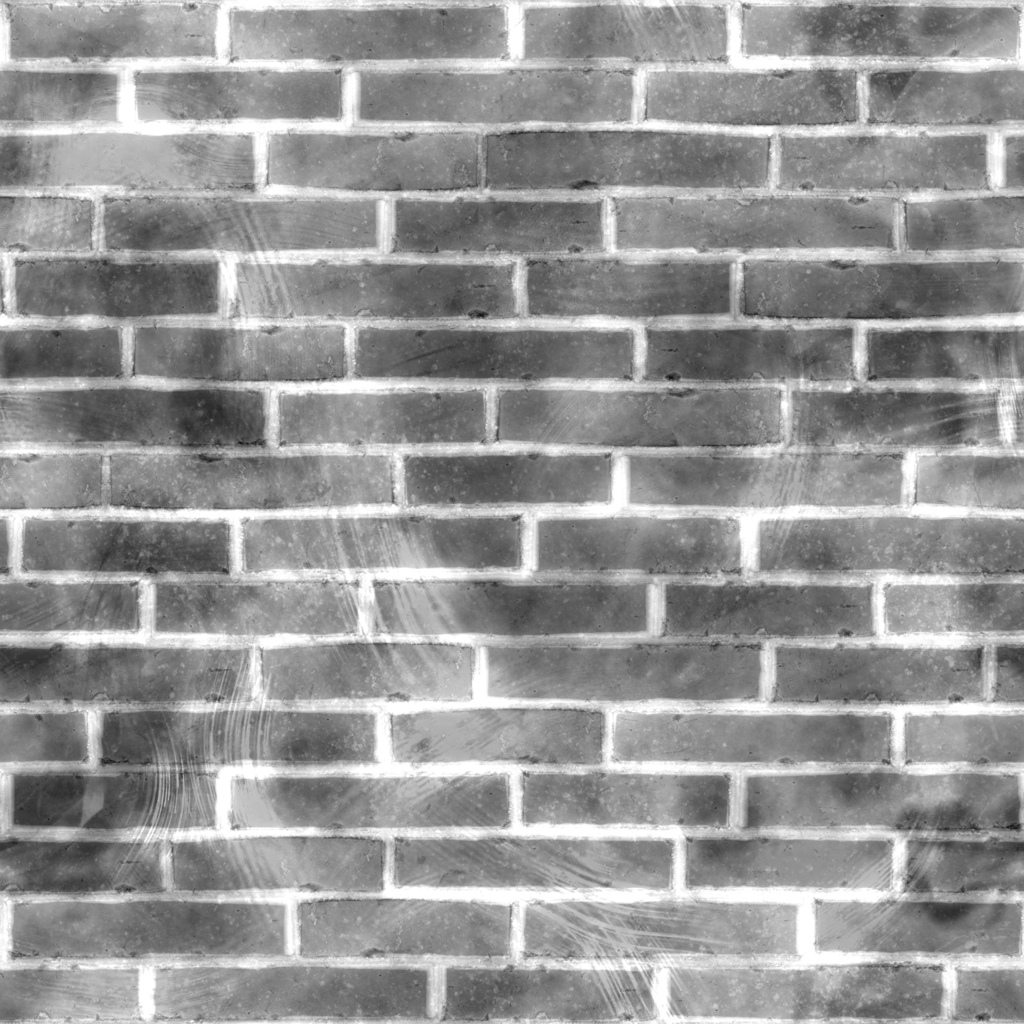
Texture map type: Roughness